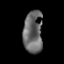
Tissue: prostate
Cell type: T cells
Senescence score: 0.2788
Nuclear area (px): 780
Mean DAPI intensity: 105.733